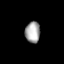
Tissue: lung
Cell type: Epithelial cells
Senescence score: 0.2046
Nuclear area (px): 308
Mean DAPI intensity: 167.503